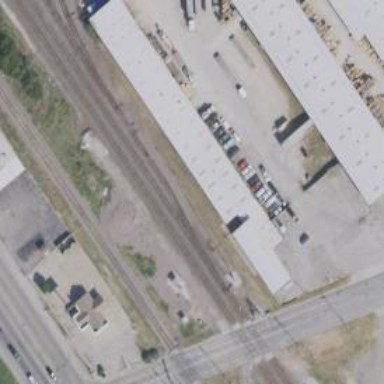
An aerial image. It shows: Railway siding for service.